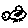
Label: bird